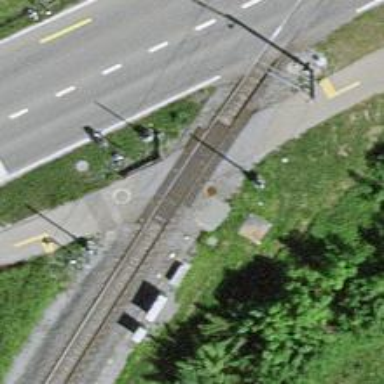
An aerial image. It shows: Railway crossing with full barriers.